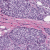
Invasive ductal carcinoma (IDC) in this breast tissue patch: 0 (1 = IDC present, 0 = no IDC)